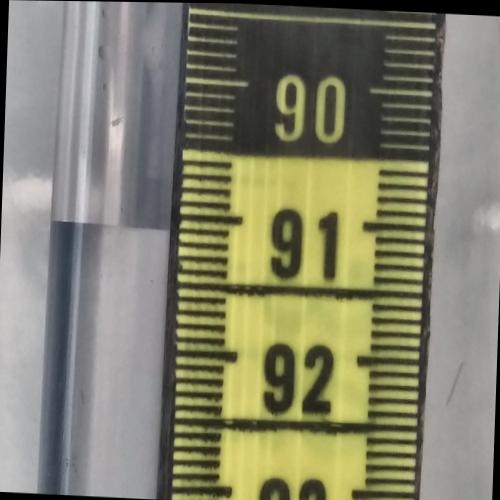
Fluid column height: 91.1 cm